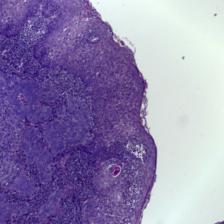
Diagnosis: OSCC